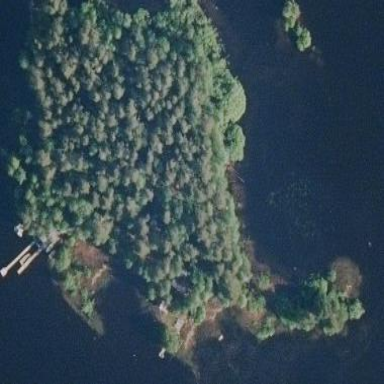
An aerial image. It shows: Island.